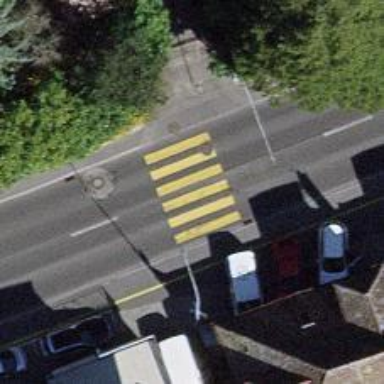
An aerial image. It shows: Marked crossing on the road.